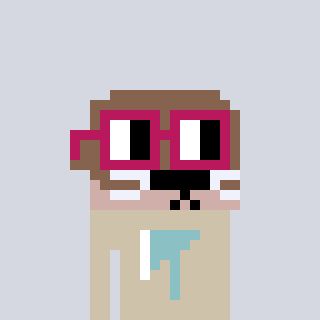
a pixel art character with square dark red glasses, a otter-shaped head and a bege-colored body on a cool background